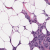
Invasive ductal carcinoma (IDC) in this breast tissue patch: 1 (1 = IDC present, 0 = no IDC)